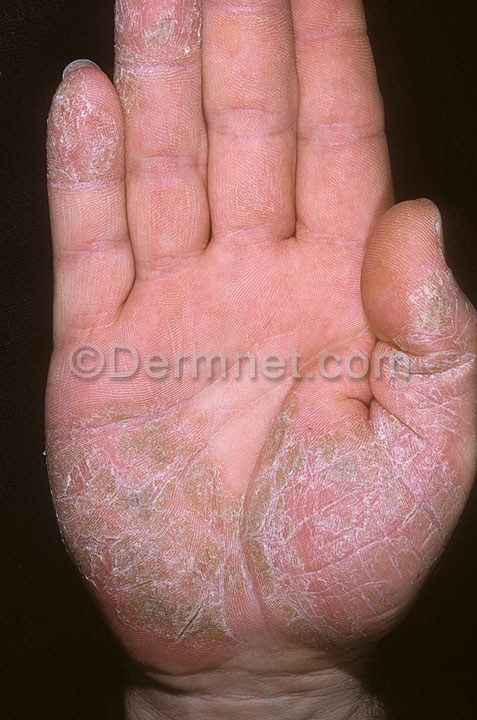
Disease: Psoriasis pictures Lichen Planus and related diseases